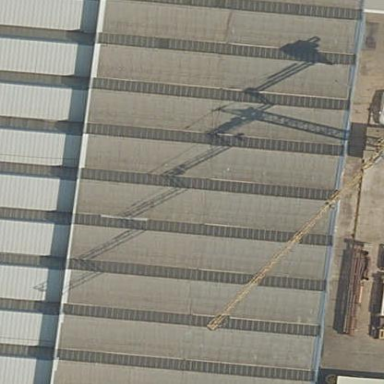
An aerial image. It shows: Industrial building.